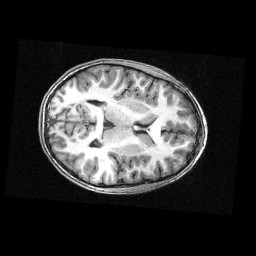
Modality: T1w
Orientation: axial
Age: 11
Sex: male
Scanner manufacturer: siemens
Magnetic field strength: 3 T
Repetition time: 2.3 s
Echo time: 0.00336 s